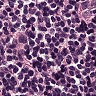
Metastatic tissue present: no